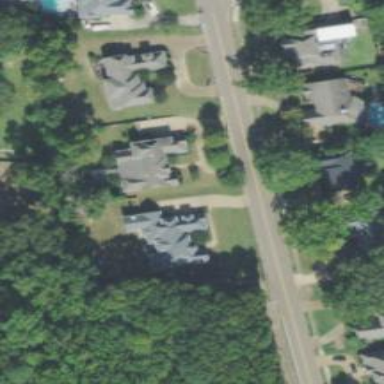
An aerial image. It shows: Driveway.